Field crop: tomato
Growth stage: 1
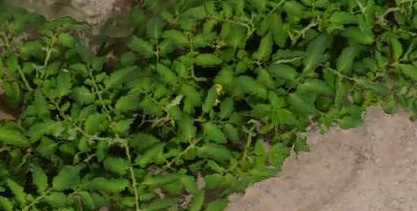
Species: tomato